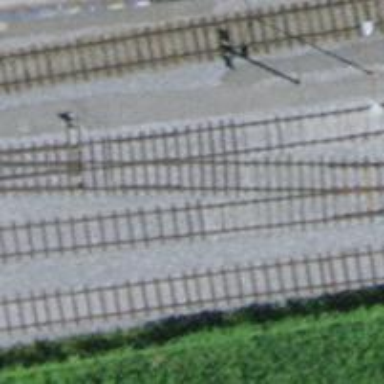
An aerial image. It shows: Siding railway track with one rail.